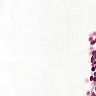
Metastatic tissue present: no